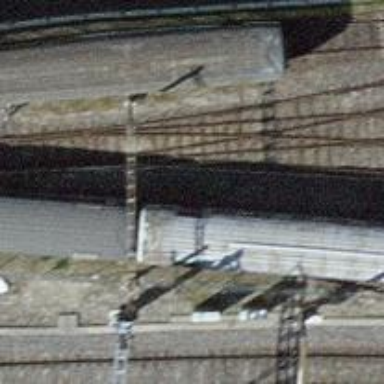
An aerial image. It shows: Yard with single rail track. The railway track is electrified with contact line for service purposes.